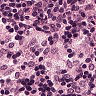
Metastatic tissue present: no